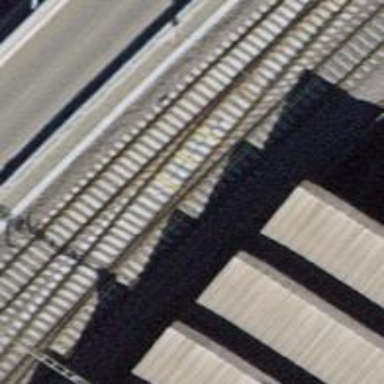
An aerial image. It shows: Railway milestone.